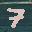
Label: 7